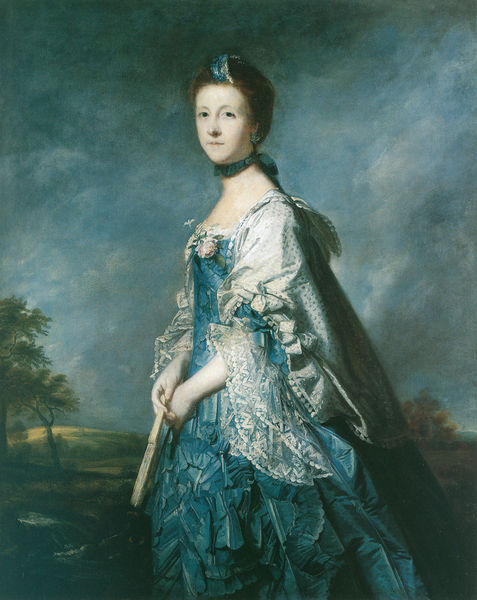
Titel: Anne Turnour, spätere Countess Winterton
Künstler: Sir Joshua Reynolds
Institution: Privatsammlung
Schlagwörter: baum, blau, gemälde, himmel, umhang, wolken, bäume, landschaft, blume, frau, hell, kleid, schmuck, weiss, blick, dame, rose, fächer, malerei, muster, jung, band, falten, spitze, bildnis, hals, portrait, porträt, natur, spitzen, schleifen, dekollete, garten, halsband, kette, unwetter, faltenwurf, rüschen, stubbs, adlige, volants, mona lisa, gemölde, englisch, reynolds, landschaft hintergrund